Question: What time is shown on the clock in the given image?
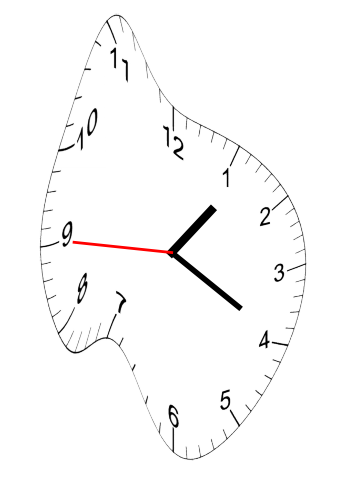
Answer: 01:19:45